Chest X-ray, PA view. Patient: 45 years old, sex M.
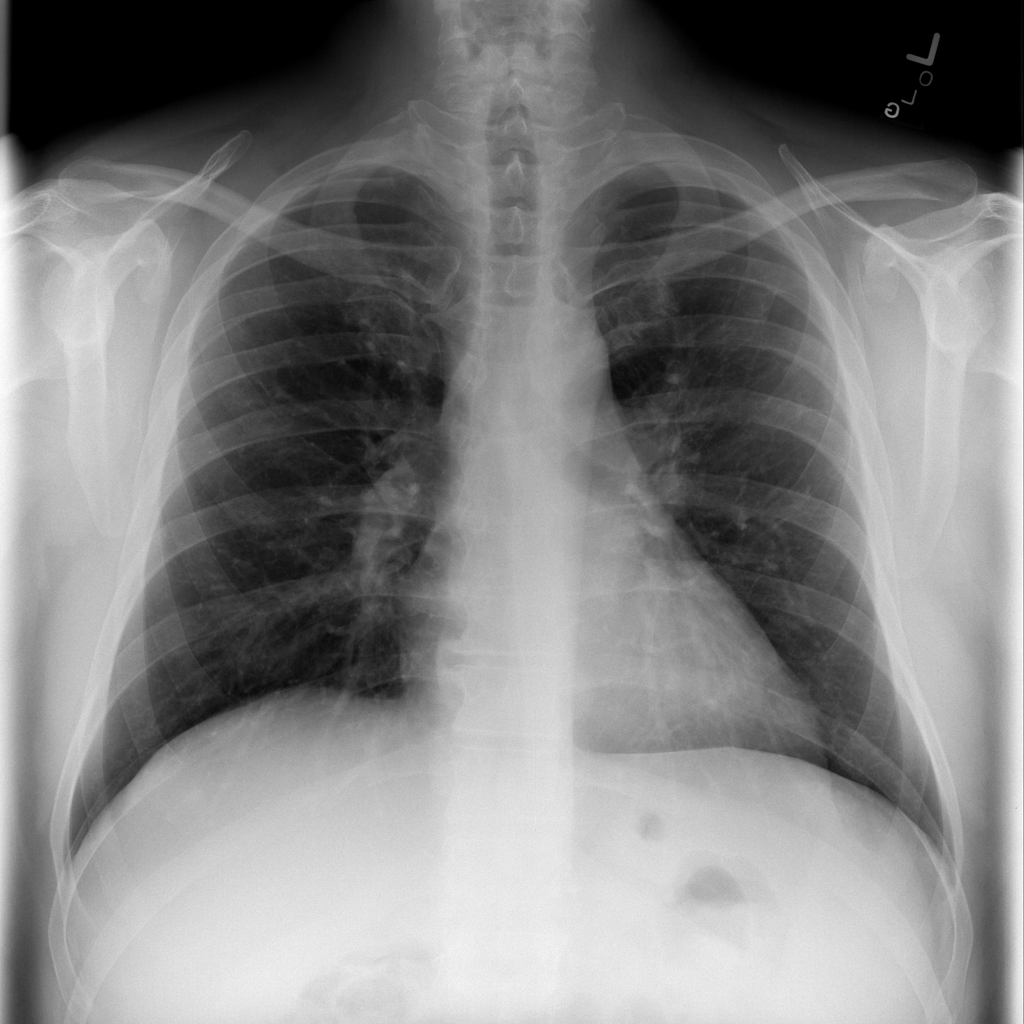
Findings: No Finding